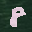
Label: 8